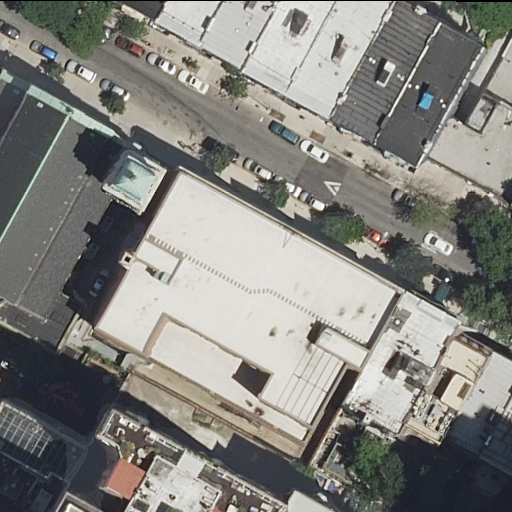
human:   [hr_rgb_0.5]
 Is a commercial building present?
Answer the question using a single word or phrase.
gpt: no

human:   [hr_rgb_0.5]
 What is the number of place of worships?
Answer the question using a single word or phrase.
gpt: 1

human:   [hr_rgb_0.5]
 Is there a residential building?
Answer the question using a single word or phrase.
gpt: yes

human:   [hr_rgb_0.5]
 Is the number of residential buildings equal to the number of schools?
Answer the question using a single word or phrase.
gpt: no

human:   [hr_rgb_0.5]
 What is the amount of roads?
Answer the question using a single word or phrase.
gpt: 1

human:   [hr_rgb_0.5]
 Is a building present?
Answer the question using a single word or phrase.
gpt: yes

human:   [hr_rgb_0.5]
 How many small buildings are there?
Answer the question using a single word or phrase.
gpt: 6

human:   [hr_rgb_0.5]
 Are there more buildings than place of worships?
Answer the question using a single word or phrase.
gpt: yes

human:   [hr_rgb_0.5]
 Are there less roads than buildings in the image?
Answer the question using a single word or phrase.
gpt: yes

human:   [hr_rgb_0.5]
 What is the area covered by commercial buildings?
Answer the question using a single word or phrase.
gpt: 0m2

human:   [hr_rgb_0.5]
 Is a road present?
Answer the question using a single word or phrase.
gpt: yes

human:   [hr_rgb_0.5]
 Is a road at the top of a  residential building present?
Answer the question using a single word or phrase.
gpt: yes

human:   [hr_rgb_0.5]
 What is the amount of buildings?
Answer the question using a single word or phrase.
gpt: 18

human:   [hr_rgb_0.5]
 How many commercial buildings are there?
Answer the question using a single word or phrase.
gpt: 0

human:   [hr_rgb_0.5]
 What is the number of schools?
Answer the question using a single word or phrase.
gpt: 1

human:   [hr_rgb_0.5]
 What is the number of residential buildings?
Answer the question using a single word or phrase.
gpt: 17

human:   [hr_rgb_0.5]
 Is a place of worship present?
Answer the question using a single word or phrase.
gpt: yes

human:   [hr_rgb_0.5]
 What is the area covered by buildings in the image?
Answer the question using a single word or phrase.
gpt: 4819m2

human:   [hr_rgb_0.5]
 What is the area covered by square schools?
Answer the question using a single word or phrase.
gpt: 0m2

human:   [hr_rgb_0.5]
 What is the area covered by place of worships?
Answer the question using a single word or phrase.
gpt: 549m2

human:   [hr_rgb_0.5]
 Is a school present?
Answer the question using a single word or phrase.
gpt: yes

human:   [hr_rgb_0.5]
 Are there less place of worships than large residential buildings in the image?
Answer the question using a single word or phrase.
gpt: no

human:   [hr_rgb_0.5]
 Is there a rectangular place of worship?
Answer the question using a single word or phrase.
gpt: no

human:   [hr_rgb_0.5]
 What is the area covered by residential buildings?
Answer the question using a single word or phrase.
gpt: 4269m2

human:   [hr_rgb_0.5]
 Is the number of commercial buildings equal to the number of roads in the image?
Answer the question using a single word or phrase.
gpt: no

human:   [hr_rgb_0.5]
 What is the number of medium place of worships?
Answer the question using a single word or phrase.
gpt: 0

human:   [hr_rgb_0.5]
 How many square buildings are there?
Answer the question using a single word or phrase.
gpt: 0

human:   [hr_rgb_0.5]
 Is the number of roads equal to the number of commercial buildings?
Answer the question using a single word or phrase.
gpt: no

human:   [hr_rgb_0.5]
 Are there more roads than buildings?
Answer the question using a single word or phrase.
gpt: no

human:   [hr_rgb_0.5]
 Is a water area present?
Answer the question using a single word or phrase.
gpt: no

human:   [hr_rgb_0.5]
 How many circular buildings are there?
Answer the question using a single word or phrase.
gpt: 0

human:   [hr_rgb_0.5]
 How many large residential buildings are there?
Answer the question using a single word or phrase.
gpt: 1

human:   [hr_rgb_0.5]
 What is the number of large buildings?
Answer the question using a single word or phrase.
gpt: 2

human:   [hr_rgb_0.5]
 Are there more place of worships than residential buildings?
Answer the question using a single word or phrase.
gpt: no

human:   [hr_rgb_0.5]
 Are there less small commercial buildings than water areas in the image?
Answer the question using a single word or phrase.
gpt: no

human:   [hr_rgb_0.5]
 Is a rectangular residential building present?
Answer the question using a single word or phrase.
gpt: yes

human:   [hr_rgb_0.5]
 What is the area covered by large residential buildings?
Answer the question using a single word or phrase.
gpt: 1790m2

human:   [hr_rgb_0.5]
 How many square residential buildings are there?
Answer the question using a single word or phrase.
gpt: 0

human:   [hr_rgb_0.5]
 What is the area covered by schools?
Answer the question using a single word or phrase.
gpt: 1790m2

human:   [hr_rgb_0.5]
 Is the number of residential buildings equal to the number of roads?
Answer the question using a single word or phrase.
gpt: no

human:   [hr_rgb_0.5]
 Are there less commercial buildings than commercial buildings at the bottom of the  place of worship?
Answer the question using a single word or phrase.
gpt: no

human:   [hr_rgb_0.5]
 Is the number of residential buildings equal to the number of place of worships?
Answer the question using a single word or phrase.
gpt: no

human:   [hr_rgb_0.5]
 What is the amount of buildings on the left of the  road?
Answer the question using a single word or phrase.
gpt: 5

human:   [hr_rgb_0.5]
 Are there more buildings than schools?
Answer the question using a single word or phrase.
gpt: yes

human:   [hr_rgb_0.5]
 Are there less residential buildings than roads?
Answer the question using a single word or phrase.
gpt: no

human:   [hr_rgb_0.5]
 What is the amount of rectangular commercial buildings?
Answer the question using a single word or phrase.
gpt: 0

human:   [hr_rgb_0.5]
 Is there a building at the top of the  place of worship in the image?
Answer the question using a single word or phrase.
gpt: yes

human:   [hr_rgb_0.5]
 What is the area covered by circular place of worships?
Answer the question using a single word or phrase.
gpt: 0m2

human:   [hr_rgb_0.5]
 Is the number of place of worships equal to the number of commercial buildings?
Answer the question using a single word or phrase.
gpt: no

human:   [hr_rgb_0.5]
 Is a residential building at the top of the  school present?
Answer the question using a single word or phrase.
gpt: yes

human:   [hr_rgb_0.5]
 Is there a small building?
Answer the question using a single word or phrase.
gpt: yes

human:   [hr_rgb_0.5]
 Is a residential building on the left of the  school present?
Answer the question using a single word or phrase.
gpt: yes

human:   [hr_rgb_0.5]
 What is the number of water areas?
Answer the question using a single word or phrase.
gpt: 0

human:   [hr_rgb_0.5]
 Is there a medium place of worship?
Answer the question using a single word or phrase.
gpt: no

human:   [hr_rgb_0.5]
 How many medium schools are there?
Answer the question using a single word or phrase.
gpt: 0

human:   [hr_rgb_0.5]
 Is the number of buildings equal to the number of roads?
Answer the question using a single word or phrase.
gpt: no

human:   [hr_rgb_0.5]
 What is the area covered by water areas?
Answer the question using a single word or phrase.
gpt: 0m2

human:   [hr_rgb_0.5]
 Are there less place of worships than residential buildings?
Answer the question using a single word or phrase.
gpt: yes

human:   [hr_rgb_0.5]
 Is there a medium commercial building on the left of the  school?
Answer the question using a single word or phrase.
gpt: no

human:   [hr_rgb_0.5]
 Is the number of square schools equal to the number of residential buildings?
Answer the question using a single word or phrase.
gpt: no

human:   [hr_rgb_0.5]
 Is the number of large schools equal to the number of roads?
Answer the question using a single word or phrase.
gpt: yes

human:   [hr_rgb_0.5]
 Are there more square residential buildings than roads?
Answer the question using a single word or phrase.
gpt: no

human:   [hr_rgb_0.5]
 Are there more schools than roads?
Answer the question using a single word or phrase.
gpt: no

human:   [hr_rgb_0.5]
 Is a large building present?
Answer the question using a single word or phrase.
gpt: yes